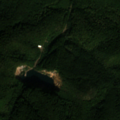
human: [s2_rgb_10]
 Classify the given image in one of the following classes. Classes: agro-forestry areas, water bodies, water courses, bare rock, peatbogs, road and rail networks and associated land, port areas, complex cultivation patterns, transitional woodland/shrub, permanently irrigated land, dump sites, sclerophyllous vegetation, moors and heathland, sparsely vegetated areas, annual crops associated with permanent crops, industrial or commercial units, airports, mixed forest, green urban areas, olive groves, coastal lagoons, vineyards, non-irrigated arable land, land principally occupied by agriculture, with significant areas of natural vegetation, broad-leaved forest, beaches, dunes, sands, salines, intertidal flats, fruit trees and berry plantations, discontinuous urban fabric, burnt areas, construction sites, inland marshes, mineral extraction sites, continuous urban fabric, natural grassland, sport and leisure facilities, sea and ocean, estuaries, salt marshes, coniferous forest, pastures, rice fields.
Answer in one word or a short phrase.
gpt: mineral extraction sites, broad-leaved forest